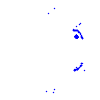
Particle: kaon